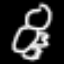
Label: frog